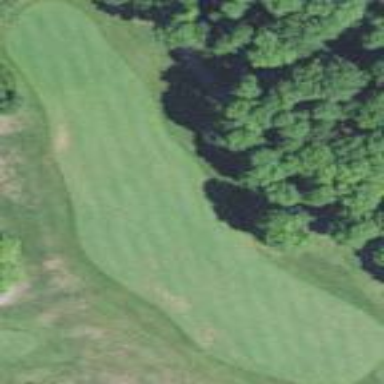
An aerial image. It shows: Grassy area designated as golf fairway.